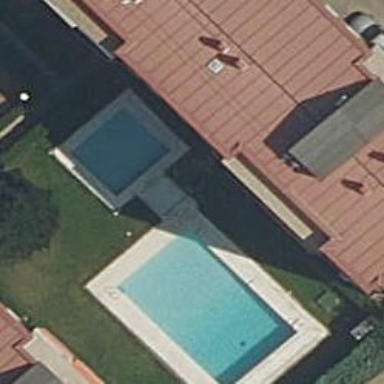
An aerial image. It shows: Swimming pool located in leisure land.